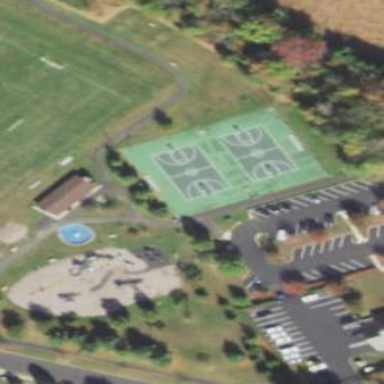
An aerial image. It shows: Basketball court on leisure land pitch.